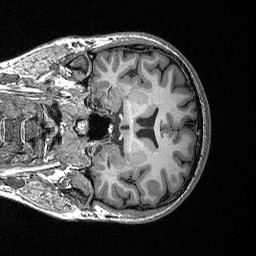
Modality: T1w
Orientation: coronal
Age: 23
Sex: male
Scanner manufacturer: siemens
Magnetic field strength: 3 T
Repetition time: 2.53 s
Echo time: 0.00309 s